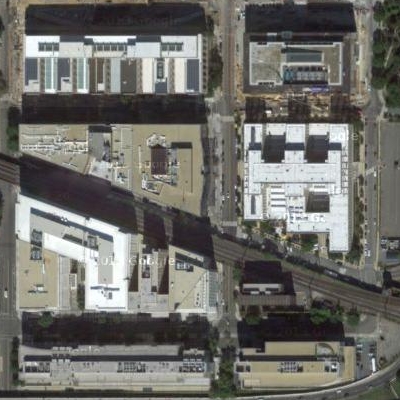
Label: cIndustry